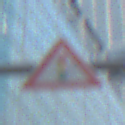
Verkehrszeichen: Lichtzeichenanlage
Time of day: MorningAfternoon
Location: Outdoor (Urban)
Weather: PartlyCloudy
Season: NotSpecified
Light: Natural